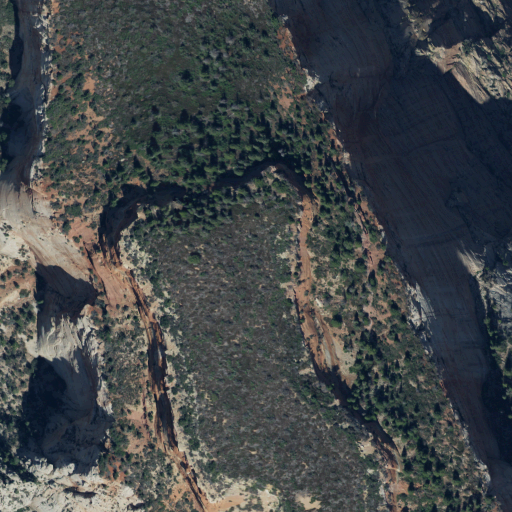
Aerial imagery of mountain in Utah named The West Temple containing evergreen forest and shrub